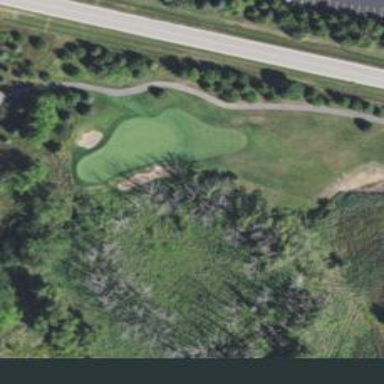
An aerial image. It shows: Golf hole.